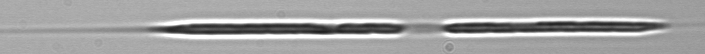
Label: Rhizosolenia